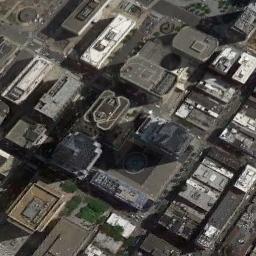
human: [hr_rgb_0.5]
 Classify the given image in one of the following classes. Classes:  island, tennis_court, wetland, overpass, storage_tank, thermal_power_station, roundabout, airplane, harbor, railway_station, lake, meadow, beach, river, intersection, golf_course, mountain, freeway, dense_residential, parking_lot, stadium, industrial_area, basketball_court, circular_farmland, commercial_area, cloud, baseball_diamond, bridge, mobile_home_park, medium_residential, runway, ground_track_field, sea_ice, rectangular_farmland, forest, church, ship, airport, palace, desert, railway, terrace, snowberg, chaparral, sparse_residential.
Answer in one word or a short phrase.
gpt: commercial_area